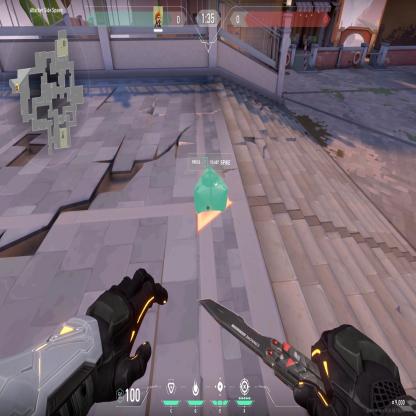
Label: dropped spike